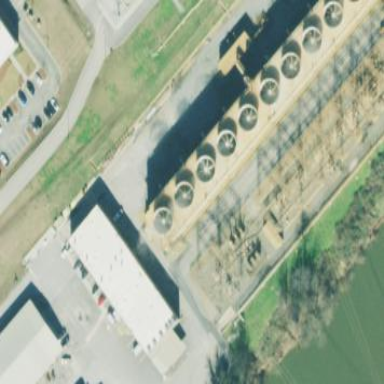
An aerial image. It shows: Industrial building used for cooling purposes.